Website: home-depot
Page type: customer-info-address
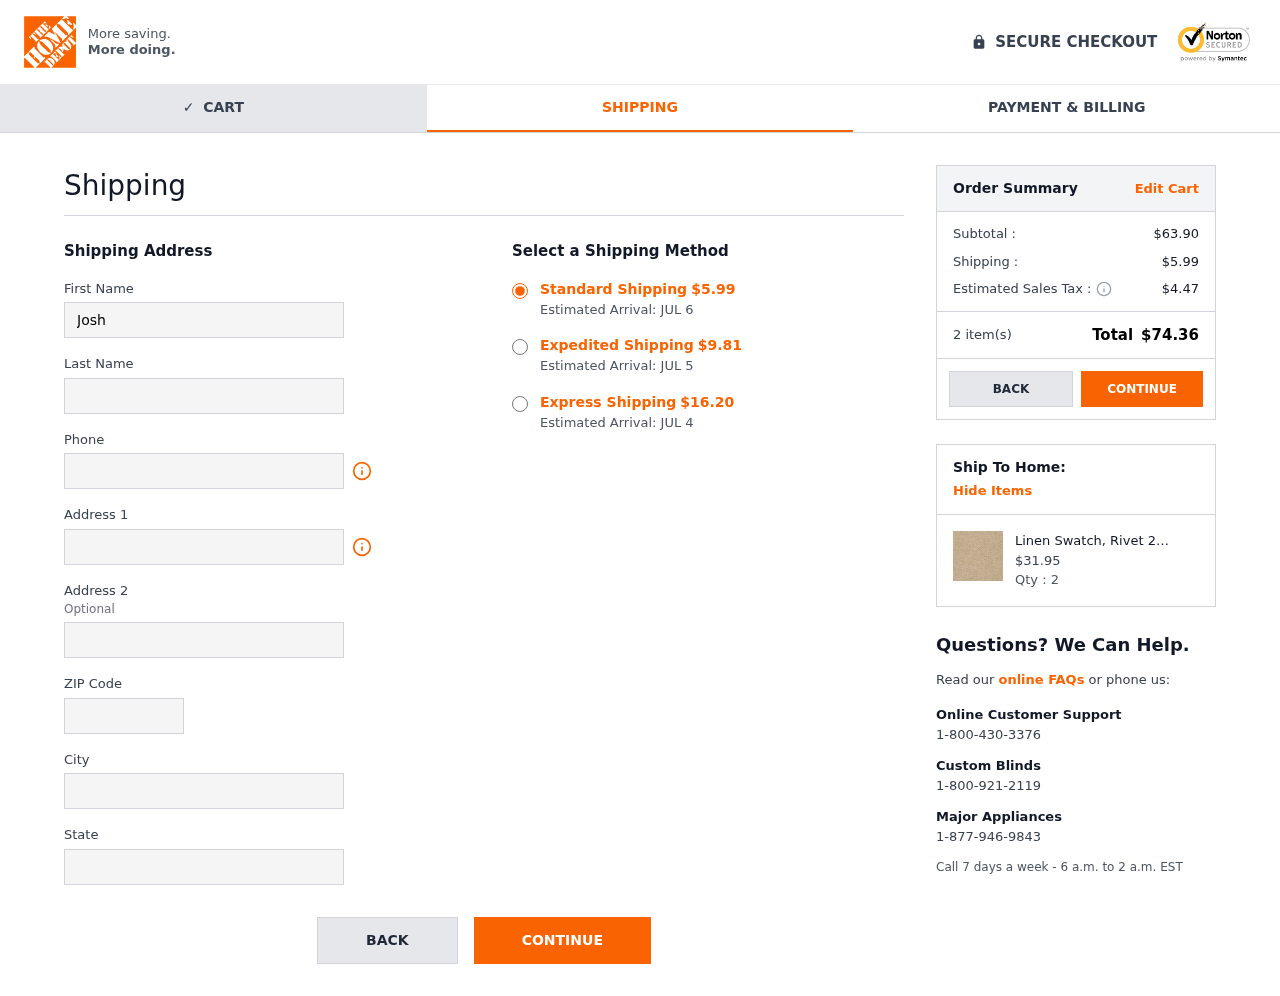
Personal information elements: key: PII_CITY
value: East Edwardland
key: PII_FIRSTNAME
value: Joshua
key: PII_LASTNAME
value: Smith
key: PII_PHONE
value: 7114985803
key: PII_POSTCODE
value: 25234
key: PII_STATE
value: Maryland
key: PII_STREET
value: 04660 Werner Station
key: PII_STREET2
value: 801 Kelsey Gardens
Product elements: key: PRODUCT1_NAME
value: Linen Swatch, Rivet 25010071
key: PRODUCT1_PRICE
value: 31.95
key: PRODUCT1_QUANTITY
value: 2
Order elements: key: ORDER_SHIPPING_COST
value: $5.99
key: ORDER_DELIVERY_DATE
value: Estimated Arrival: JUL 6
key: ORDER_SHIPPING_COST_EXPEDITED
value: $9.81
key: ORDER_DELIVERY_DATE_EXPEDITED
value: Estimated Arrival: JUL 5
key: ORDER_SHIPPING_COST_EXPRESS
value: $16.20
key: ORDER_DELIVERY_DATE_EXPRESS
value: Estimated Arrival: JUL 4
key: ORDER_SUBTOTAL
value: $63.90
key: ORDER_TAX
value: $4.47
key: ORDER_NUM_ITEMS
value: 2 item(s)
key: ORDER_TOTAL
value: $74.36